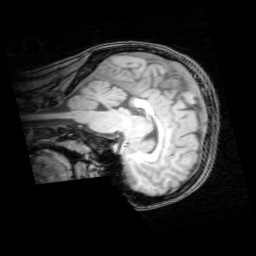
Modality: T1w
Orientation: sagittal
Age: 23
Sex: female
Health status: healthy
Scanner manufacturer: philips
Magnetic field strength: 3 T
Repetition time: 0.012 s
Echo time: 0.0037 s